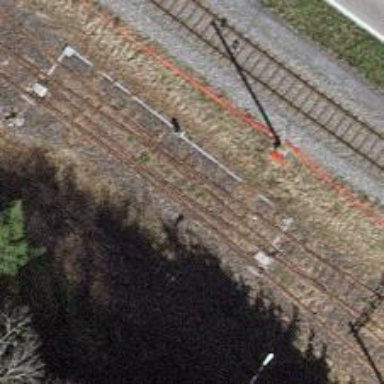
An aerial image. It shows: Railway switch.